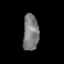
Tissue: lung
Cell type: Epithelial cells
Senescence score: 0.2192
Nuclear area (px): 562
Mean DAPI intensity: 124.046